Question: My homepage contains weather for three cities around the world as displayed in the image

In the home page I declare 3 variables storing the RSS URL for each city
'''
$newYorkWeatherSource = 'http://weather.yahooapis.com/forecastrss?p=USNY0996&u=f';
$londonWeatherSource = 'http://weather.yahooapis.com/forecastrss?p=UKXX0085&u=c';
$parisWeatherSource = 'http://weather.yahooapis.com/forecastrss?p=FRXX0076&u=c';
'''
I pull identical tags out of the three URL's displayed above and use 3 identical functions apart apart from the variable passed into it.
Below shows the variable being passed into the function. Obviously other functions are used before $weather can be returned.
'''
function new_york_current_weather($newYorkWeatherSource) {
// Get XML data from source
if (isset($newYorkWeatherSource)) {
$feed = file_get_contents($newYorkWeatherSource);
} else {
echo 'Feed not found. Check URL';
}
checkWeatherFeedExists($feed);
$xml = new SimpleXmlElement($feed);
$weather = get_dateTime($xml);
$weather = get_temperature_and_convert($xml);
$weather = get_conditions($xml);
$weather = get_icon($xml);
return $weather;
}
'''
As I mentioned, I current repeat this function 3 times just replacing the $newYorkWeatherSource variable that is passed in the above example. Any ideas how I could reuse this function 3 times but yet pass in different URL to keep my homepage showing weather from the 3 cities? Ofcourse, it's easy to reuse the function if each city was represented on individual pages but the purpose is to keep them together for comparison.
Any ideas?
Thanks in advance.
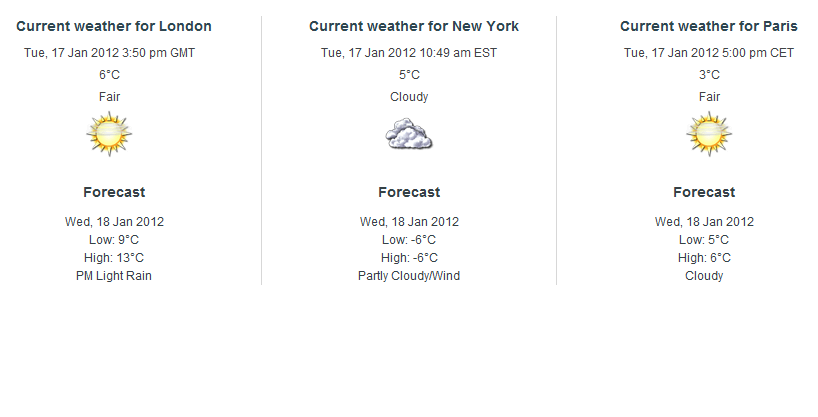
Answer: > As I mentioned, I current repeat this function 3 times just replacing the $newYorkWeatherSource variable that is passed in the above example. Any ideas how I could reuse this function 3 times but yet pass in different URL to keep my homepage showing weather from the 3 cities?
Maybe I'm entirely missing the point of your question, but are you asking how to rename the function and variables? Because, if so, it's just a matter of search and replace on the first few lines of the function...
'''
function get_current_weather($rss_url) {
// Get XML data from source
if (isset($rss_url)) {
$feed = file_get_contents($rss_url);
} else {
echo 'Feed not found. Check URL';
}
// ...
'''
Simply replace the city-specific functions with one starting out like this, and call it three times, one time for each specific city RSS feed URL.
---
From the comments:
> but I'm just wondering what I will do with the 3 RSS URL variables because I can't replace rename them all to $rss_url as I will just be overwriting them until eventually the only URL will be Paris
I believe you may be suffering from a misunderstanding about PHP variable scope. Let's take this snippet as an example:
'''
function bark($dog) {
echo 'The dog says ', $dog, ".
";
}
$cat = 'meow';
bark($cat);
'''
This code will emit 'The dog says meow.' When you call the 'bark' function with a variable, PHP takes a copy of the data and passes it into the function . You don't need to name the variable the same thing both inside and outside. In fact, you can't even see variables defined outside of a function:
'''
function i_see_you() {
echo 'The dog heard the cat say ', $cat, ".
";
}
$cat = 'meow';
i_see_you();
'''
This code will emit 'The dog heard the cat say .', as '$cat' is out of scope here.
Getting back to the problem at hand, we still have three weather URLs.
'''
$newYorkWeatherSource = 'http://weather.yahooapis.com/forecastrss?p=USNY0996&u=f';
$londonWeatherSource = 'http://weather.yahooapis.com/forecastrss?p=UKXX0085&u=c';
$parisWeatherSource = 'http://weather.yahooapis.com/forecastrss?p=FRXX0076&u=c';
'''
All you need to do in order to make things work is:
'''
echo get_current_weather($newYorkWeatherSource);
echo get_current_weather($londonWeatherSource);
echo get_current_weather($parisWeatherSource);
'''
Inside the function, the proper variable with the proper name will have the proper data, and the right thing will happen.
'global'<URL>